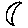
Label: moon